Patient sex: M
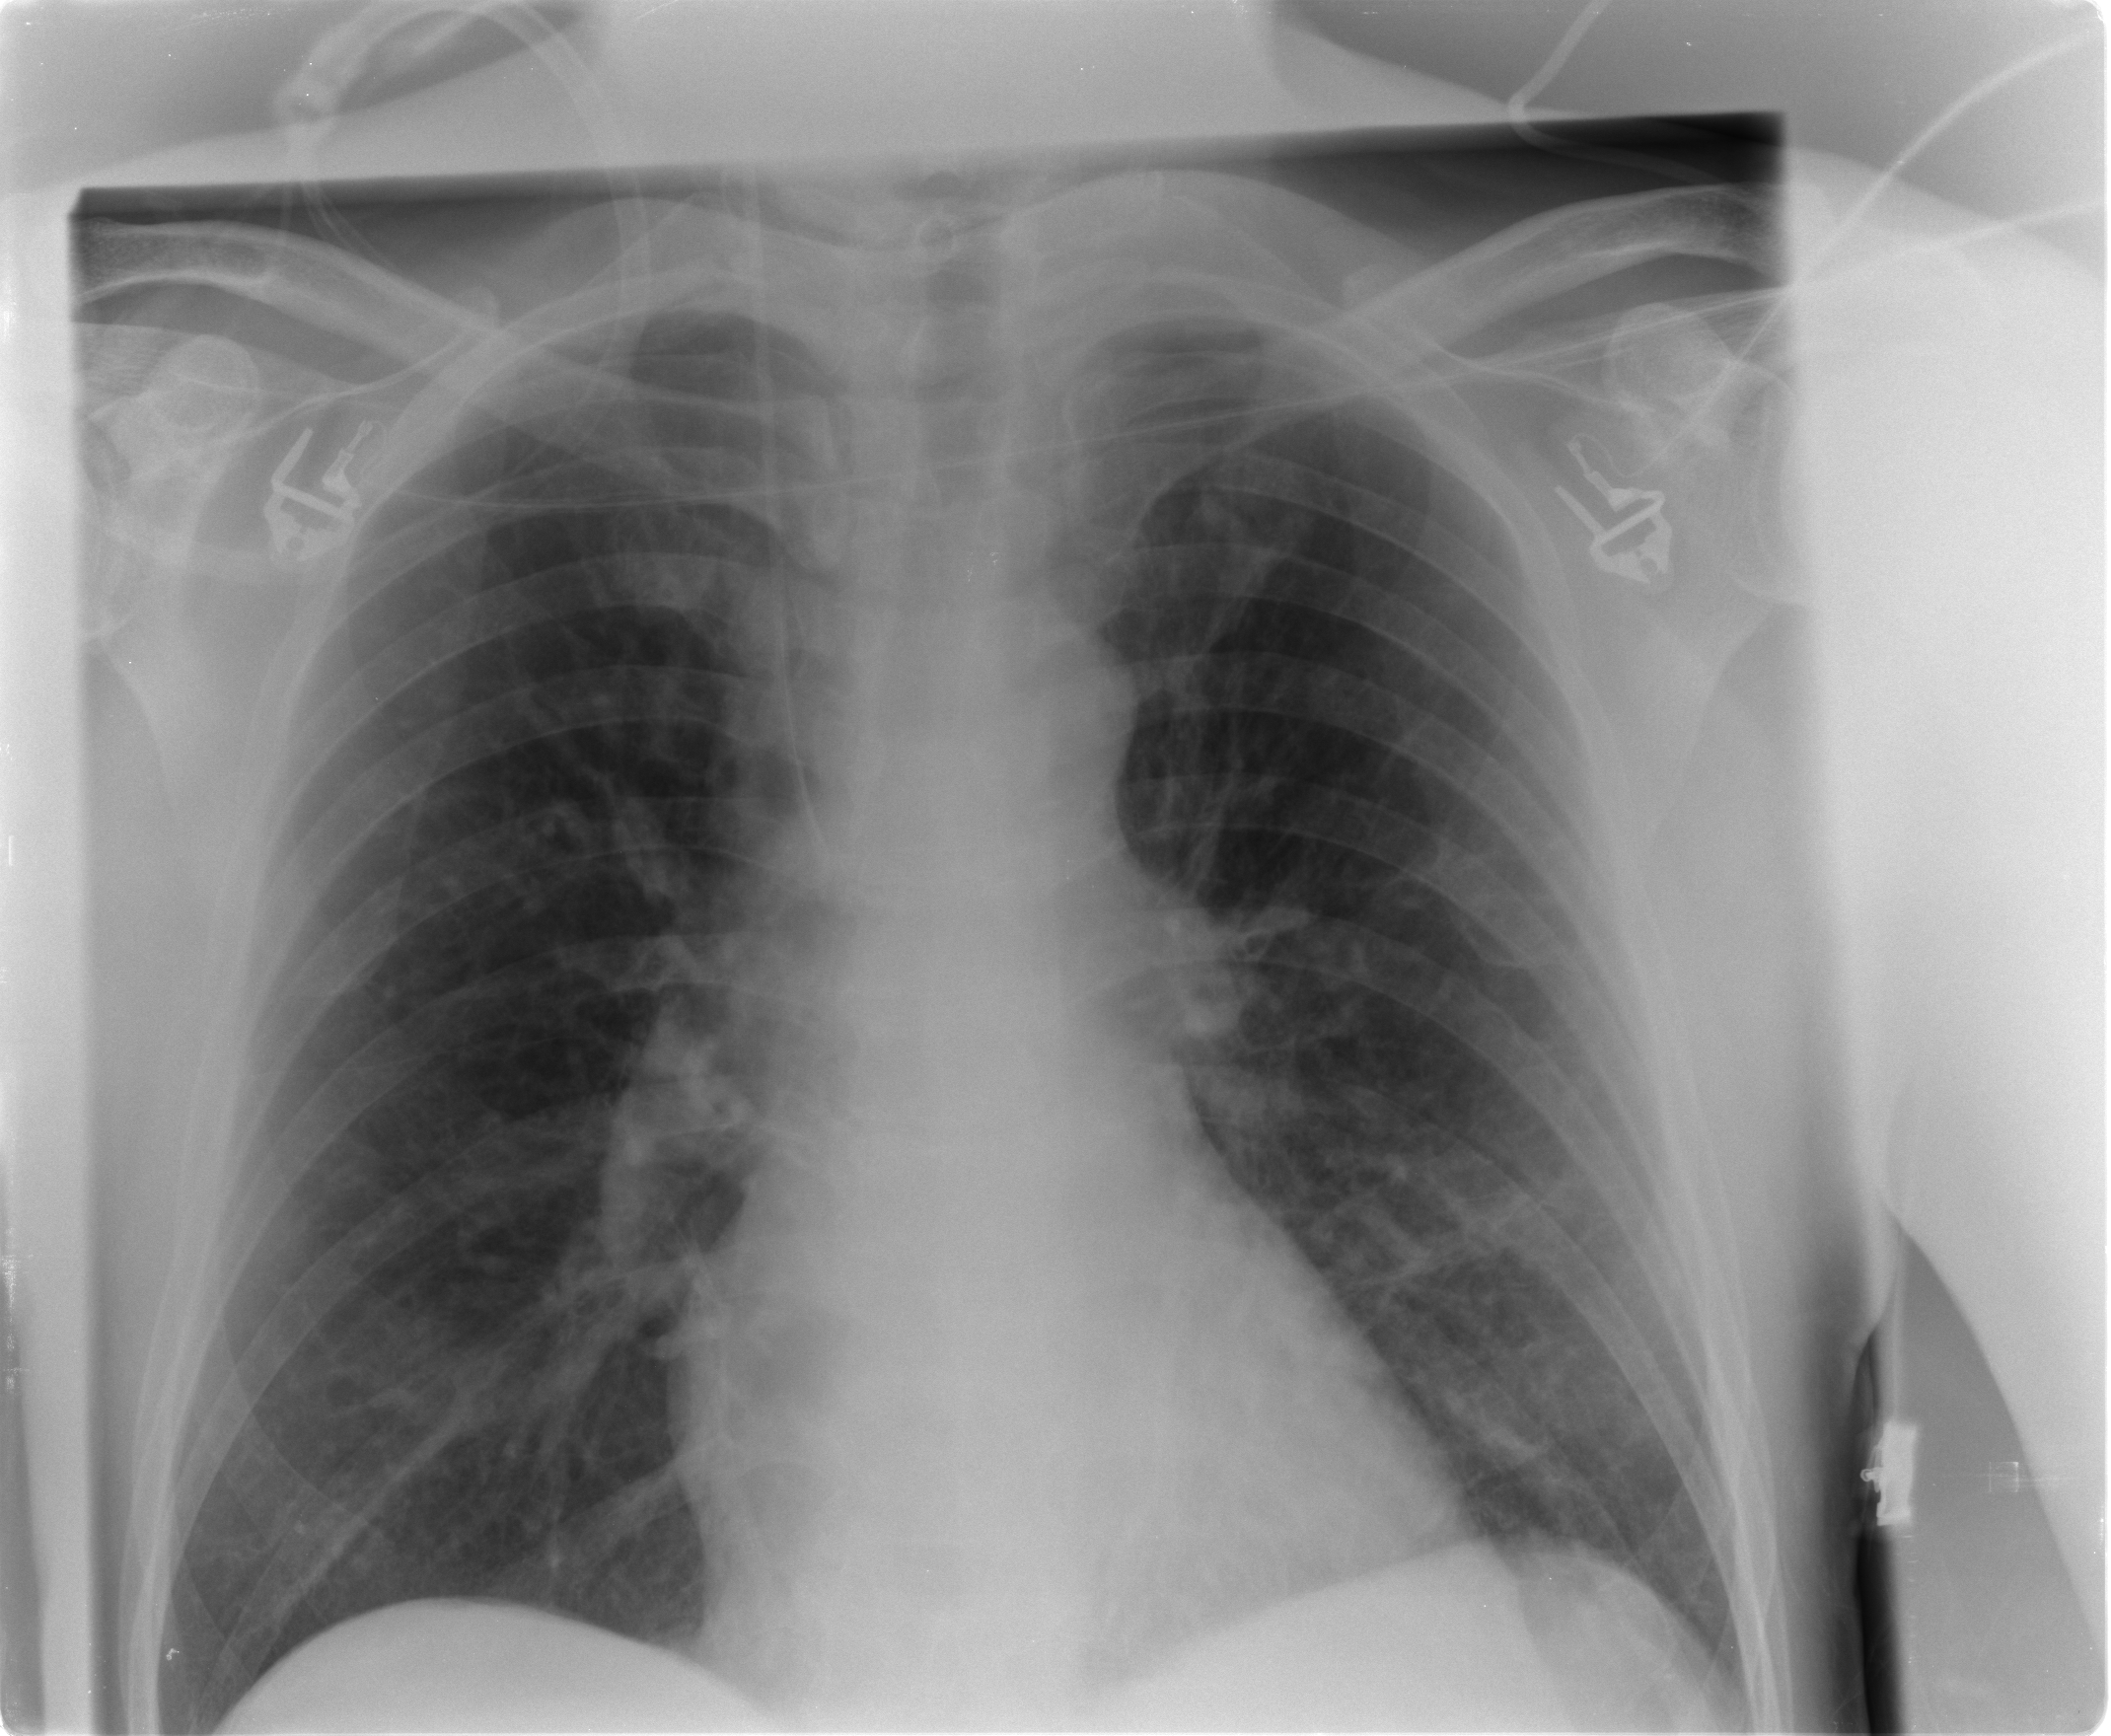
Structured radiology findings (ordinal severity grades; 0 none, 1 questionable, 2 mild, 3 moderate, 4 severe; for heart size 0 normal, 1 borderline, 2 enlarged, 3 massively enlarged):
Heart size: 0
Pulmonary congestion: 1
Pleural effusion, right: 0
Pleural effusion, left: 0
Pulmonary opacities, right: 0
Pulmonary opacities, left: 0
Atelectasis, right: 0
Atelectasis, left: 0